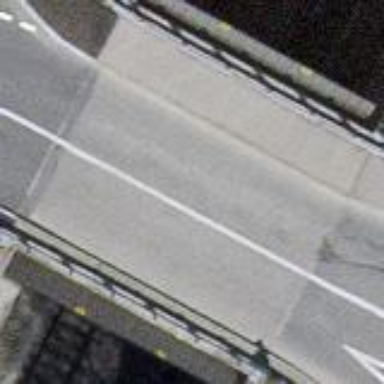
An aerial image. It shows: Man-made bridge.